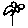
Label: flower